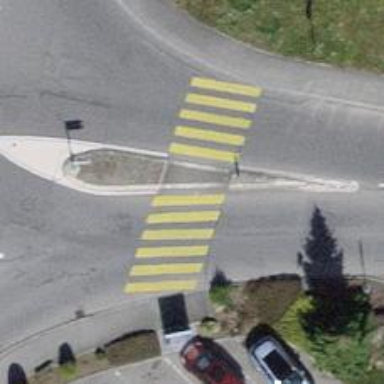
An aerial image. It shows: Footway that serves as traffic island.